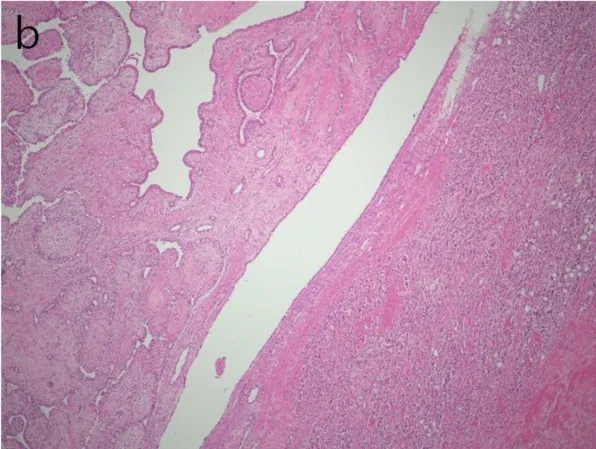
Photomicrographs of the tumor. (b) Collision tumor composed of phyllodes tumor and invasive carcinoma of no special type (original magnification x 40).
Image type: pathology (h&e)